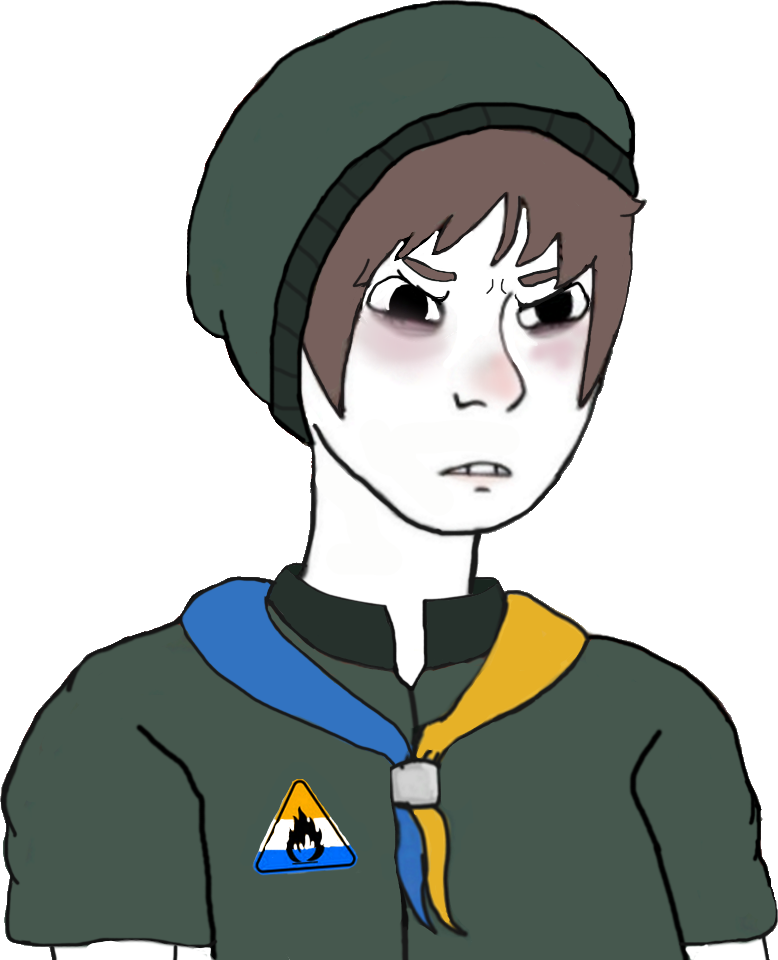
Label: 5_Twinkjak